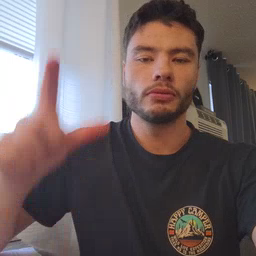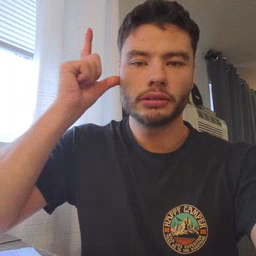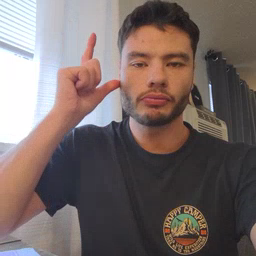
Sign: listen